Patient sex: M
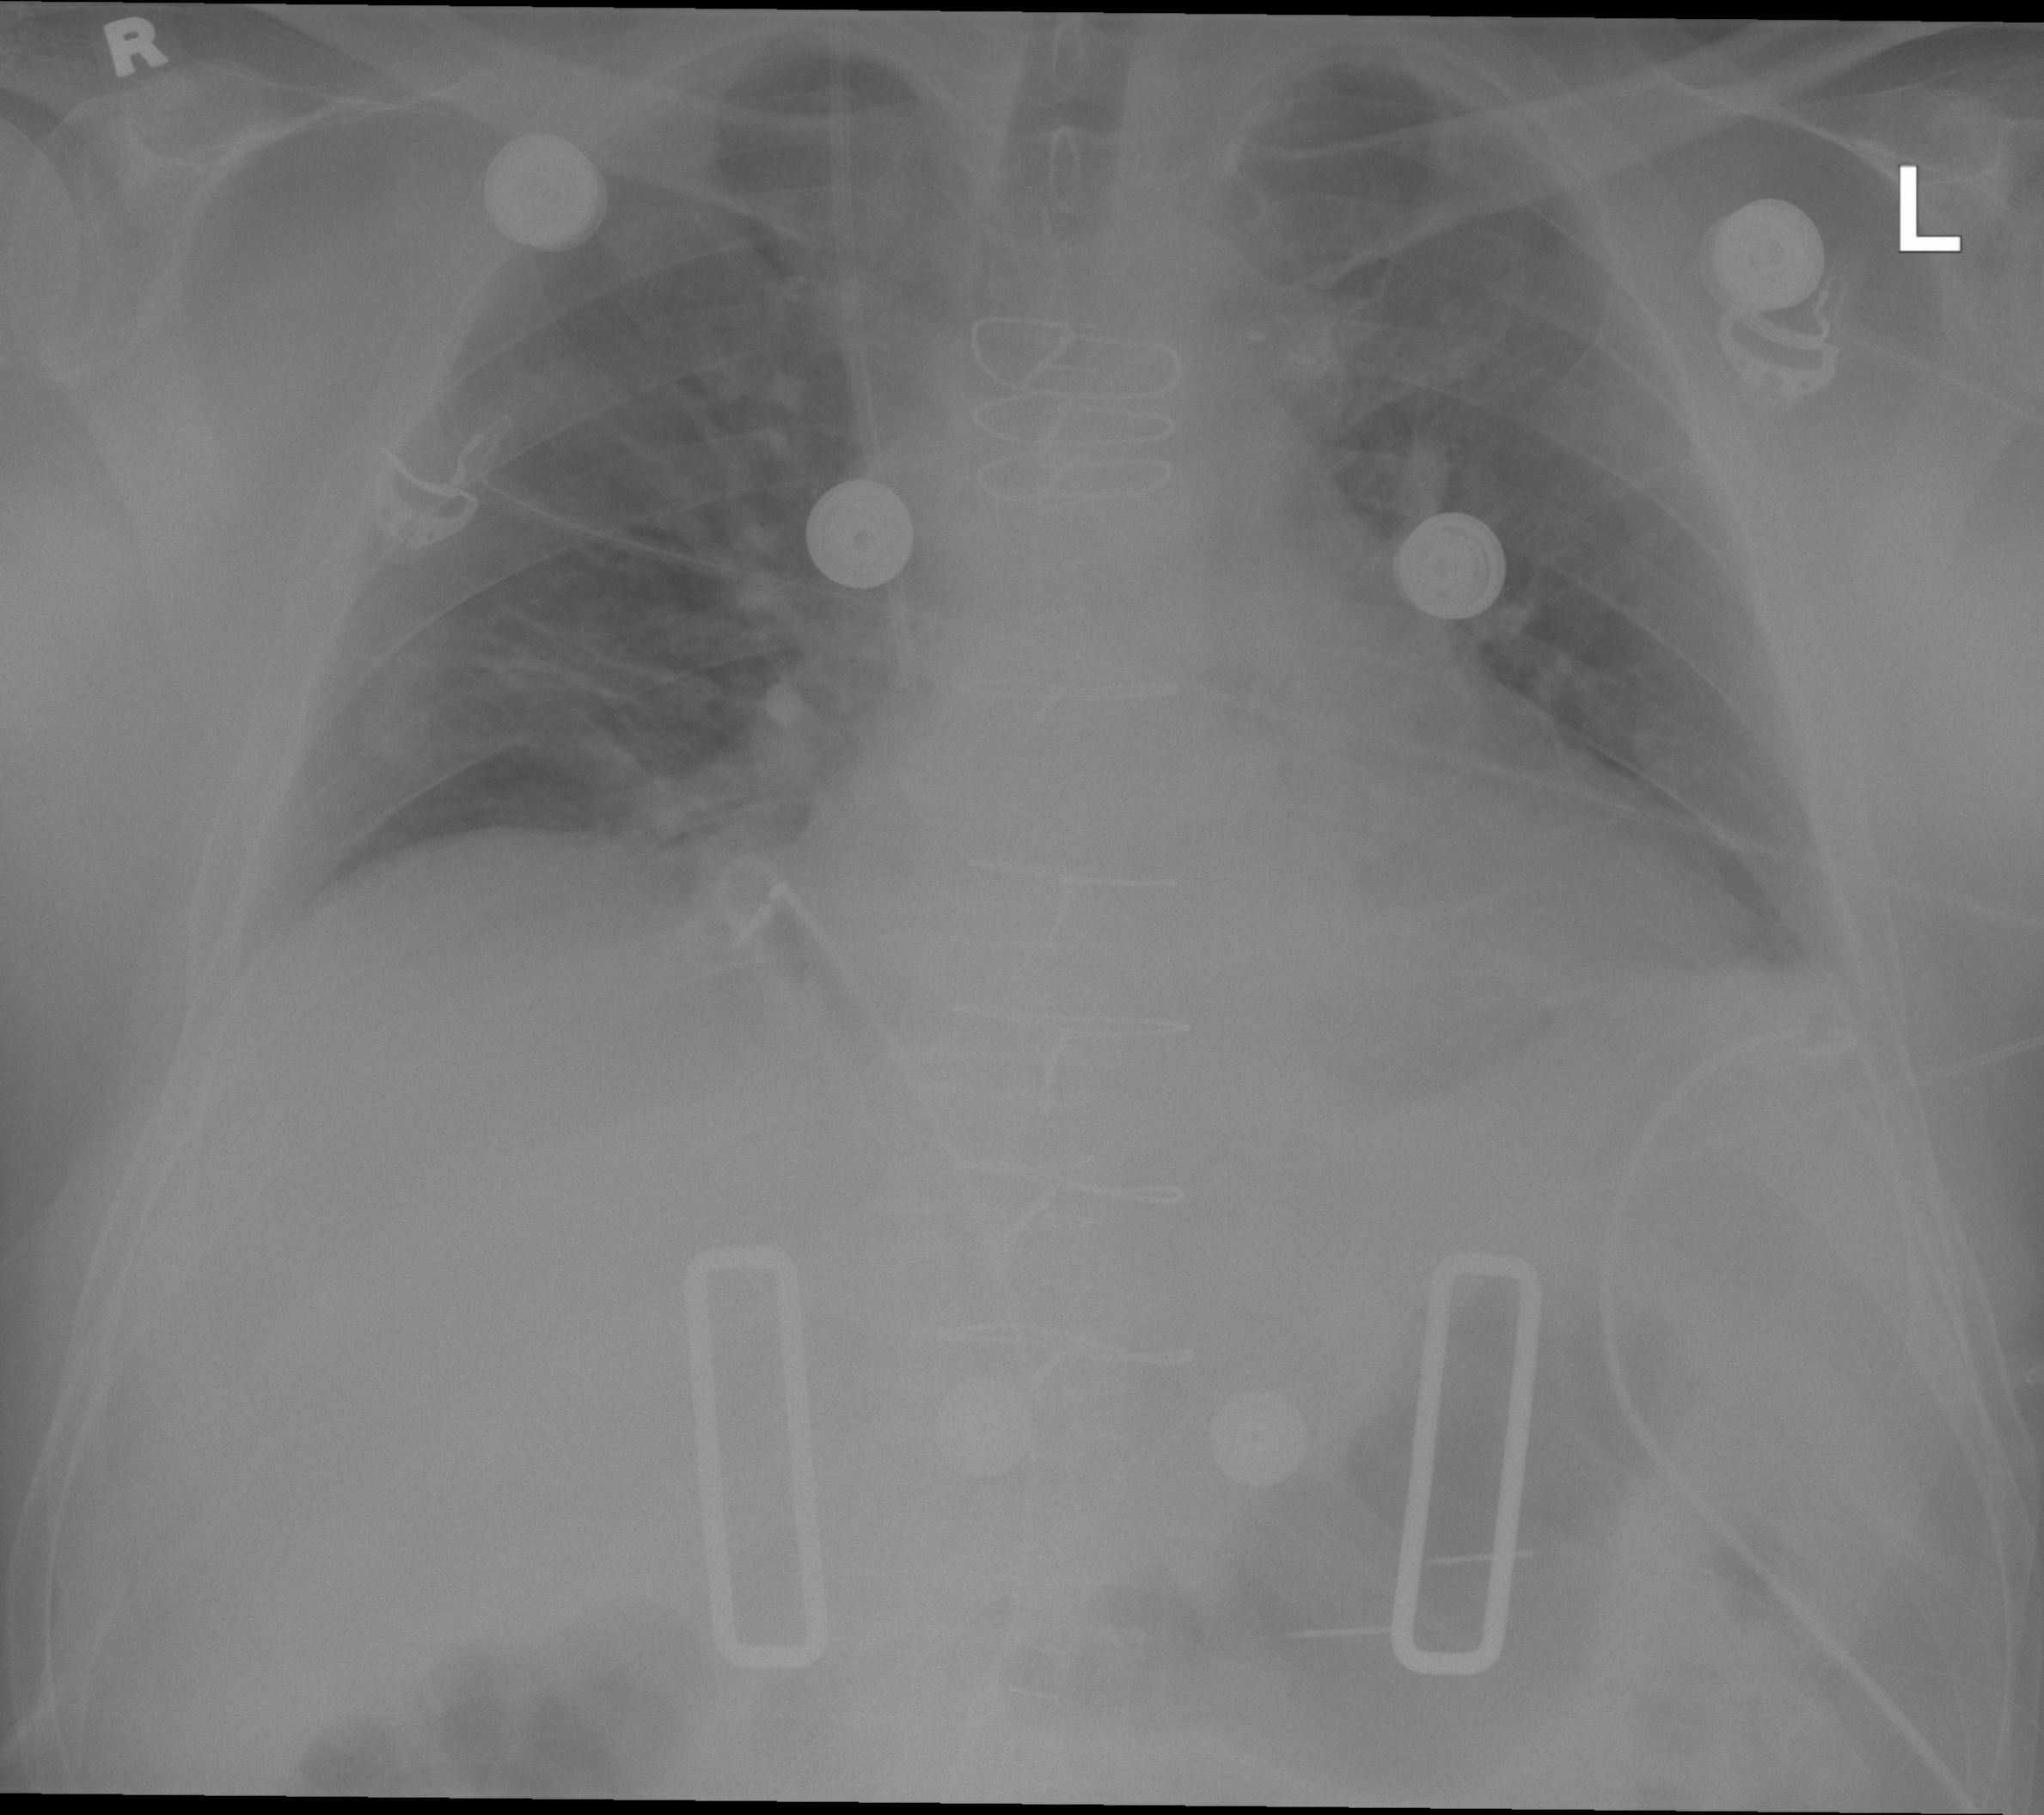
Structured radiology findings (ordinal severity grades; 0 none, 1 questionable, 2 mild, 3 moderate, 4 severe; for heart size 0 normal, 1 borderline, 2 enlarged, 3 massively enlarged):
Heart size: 0
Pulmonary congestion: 2
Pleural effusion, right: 0
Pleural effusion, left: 0
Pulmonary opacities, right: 0
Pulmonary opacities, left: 0
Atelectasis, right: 0
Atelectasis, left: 2